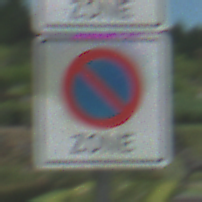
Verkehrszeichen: BeginnEingeschraenktesHalteverbotZone
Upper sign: BeginnZone20
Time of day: Midday
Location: Outdoor (Nature)
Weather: PartlyCloudy
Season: NotSpecified
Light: Natural